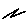
Label: zigzag